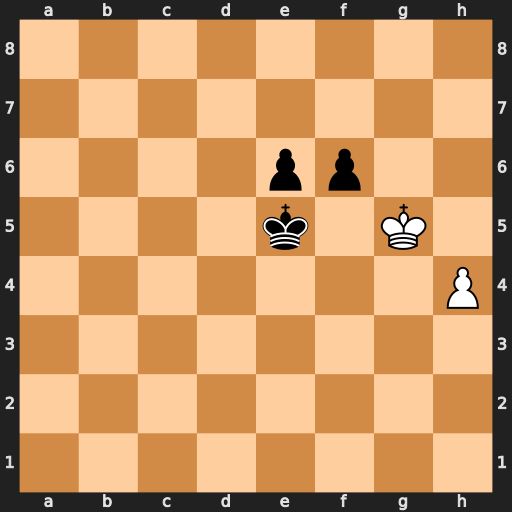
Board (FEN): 8/8/4pp2/4k1K1/7P/8/8/8
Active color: w
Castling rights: -
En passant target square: -
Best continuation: Kg6 f5 h5 f4 h6 f3 h7 f2 h8=Q+